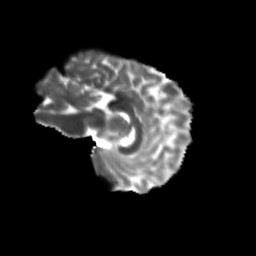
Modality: T2w
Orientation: sagittal
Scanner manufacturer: siemens
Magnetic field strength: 3 T
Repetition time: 9.2 s
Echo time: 0.084 s